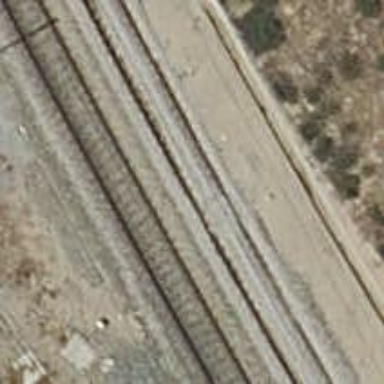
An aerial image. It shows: Railway track with contact line for electrification.